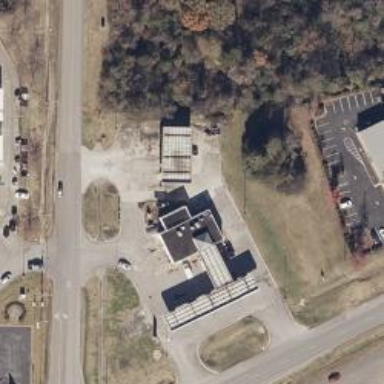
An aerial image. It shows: Convenience shop.